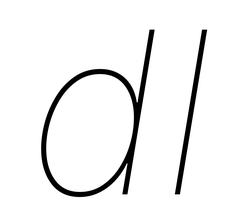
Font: Inter-Italic_Thin_Italic